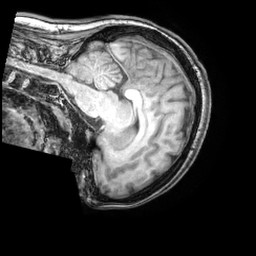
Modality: T1w
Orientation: sagittal
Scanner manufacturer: philips
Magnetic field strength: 3 T
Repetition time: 0.007 s
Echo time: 0.003501 s